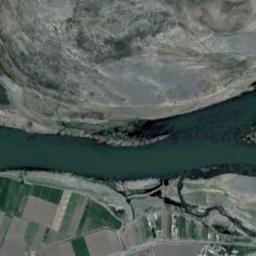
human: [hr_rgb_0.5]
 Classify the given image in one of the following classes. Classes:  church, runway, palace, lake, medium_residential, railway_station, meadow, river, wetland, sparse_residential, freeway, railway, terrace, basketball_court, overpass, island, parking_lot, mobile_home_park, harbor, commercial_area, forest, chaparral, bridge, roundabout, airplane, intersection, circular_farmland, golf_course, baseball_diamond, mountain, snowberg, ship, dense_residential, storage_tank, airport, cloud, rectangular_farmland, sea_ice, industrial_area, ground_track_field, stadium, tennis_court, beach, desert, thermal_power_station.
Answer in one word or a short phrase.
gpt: river